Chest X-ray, AP view. Patient: 45 years old, sex F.
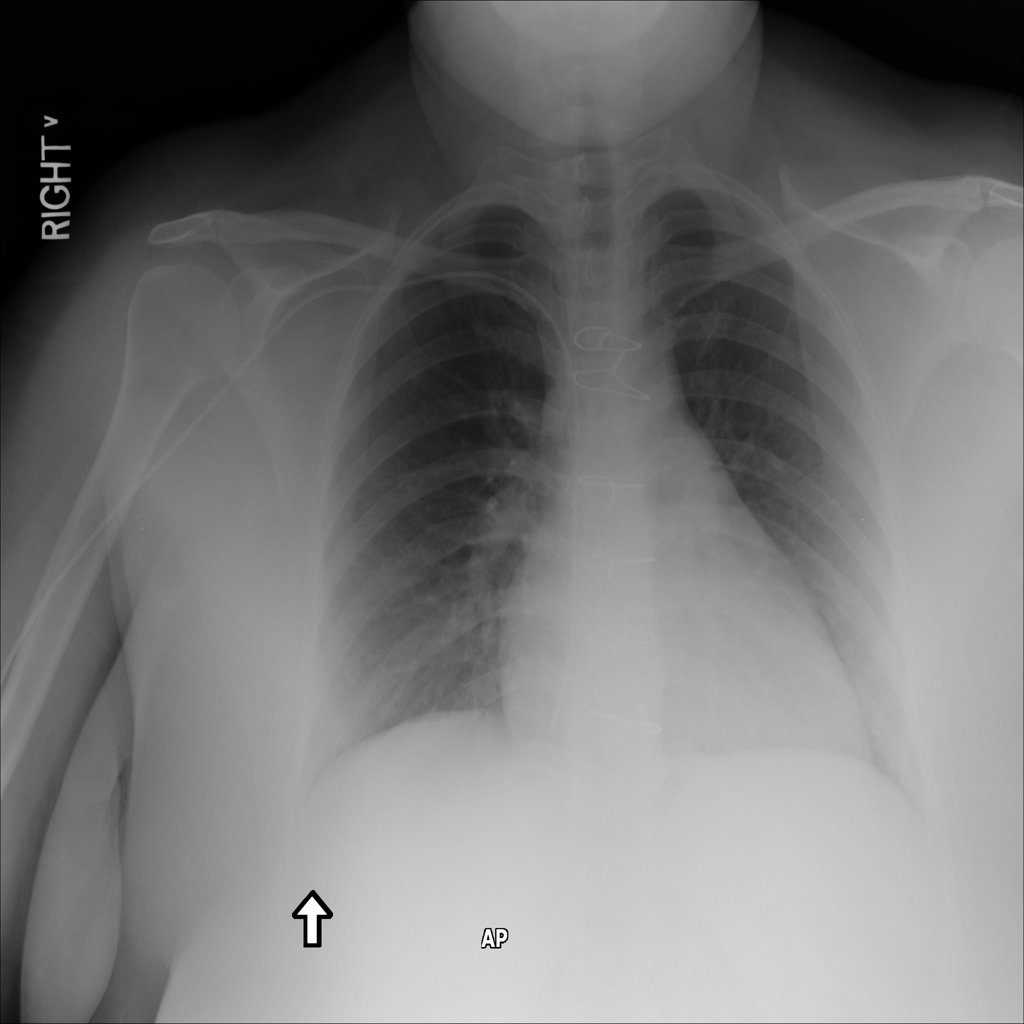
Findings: No Finding